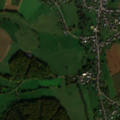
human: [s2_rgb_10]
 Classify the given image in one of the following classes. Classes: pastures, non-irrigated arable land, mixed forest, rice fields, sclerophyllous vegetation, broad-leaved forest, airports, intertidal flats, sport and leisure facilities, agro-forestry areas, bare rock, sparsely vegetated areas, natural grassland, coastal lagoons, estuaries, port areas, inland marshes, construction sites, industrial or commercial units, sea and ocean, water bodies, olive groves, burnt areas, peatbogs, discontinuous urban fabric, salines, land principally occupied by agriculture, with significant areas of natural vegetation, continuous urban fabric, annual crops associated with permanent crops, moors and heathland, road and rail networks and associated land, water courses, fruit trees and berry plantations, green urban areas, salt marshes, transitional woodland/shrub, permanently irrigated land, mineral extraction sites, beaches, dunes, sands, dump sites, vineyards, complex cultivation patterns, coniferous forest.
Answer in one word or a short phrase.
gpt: discontinuous urban fabric, non-irrigated arable land, pastures, broad-leaved forest